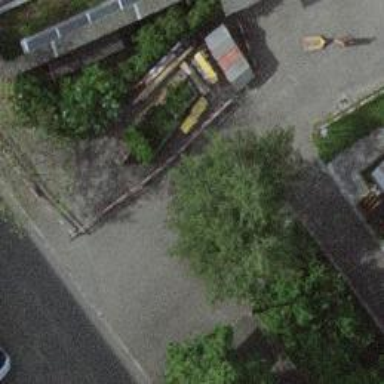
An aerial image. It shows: Bicycle parking area with stands.